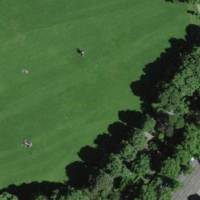
EUNIS habitat code: 53
Species observed at this site:
Corvus frugilegus
Amphimallon solstitiale
Columba livia
Ciconia ciconia